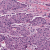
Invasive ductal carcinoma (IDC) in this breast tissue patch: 1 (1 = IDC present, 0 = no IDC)